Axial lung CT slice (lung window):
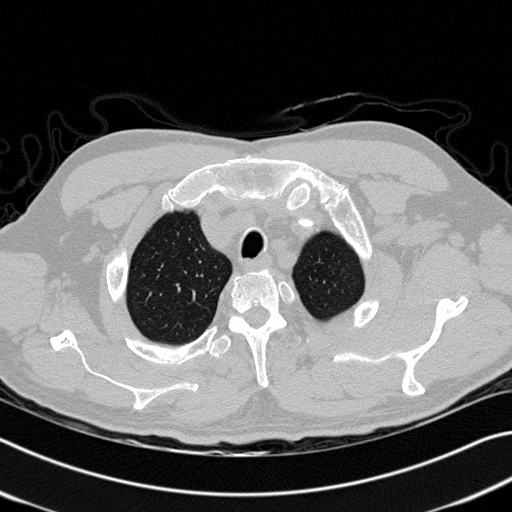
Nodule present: no